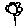
Label: flower